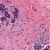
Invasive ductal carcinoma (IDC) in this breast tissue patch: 0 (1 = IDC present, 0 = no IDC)